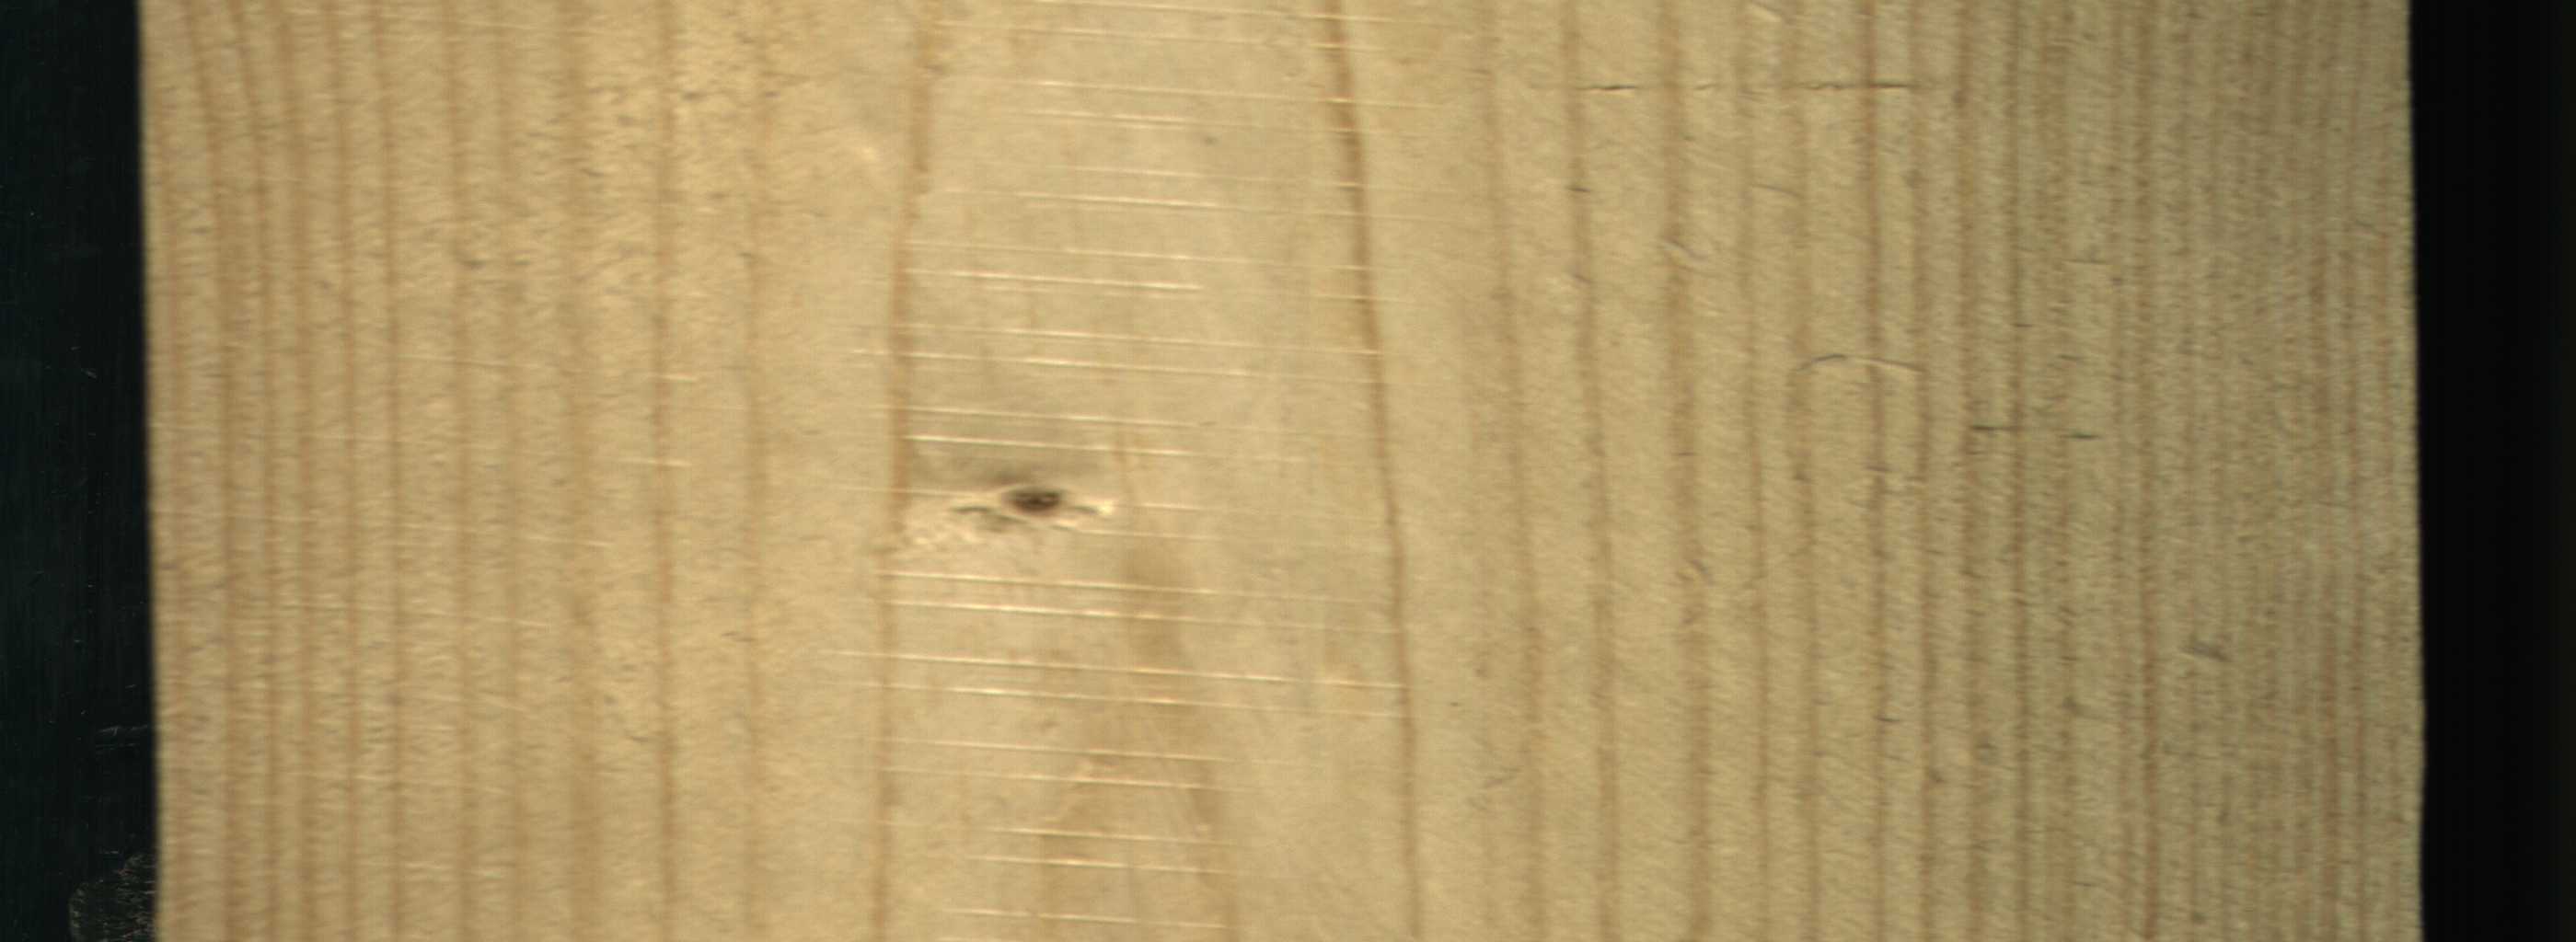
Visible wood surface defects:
Live_Knot